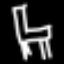
Label: chair